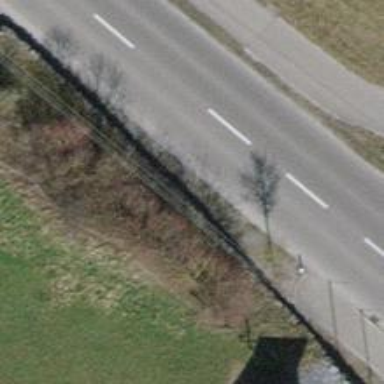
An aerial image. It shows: Bus stop with platform for public transport.